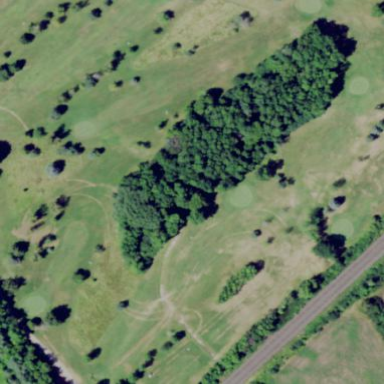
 place for golfing and leisure activities."